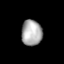
Tissue: lung
Cell type: Fibroblasts
Senescence score: 0.5478
Nuclear area (px): 522
Mean DAPI intensity: 169.964